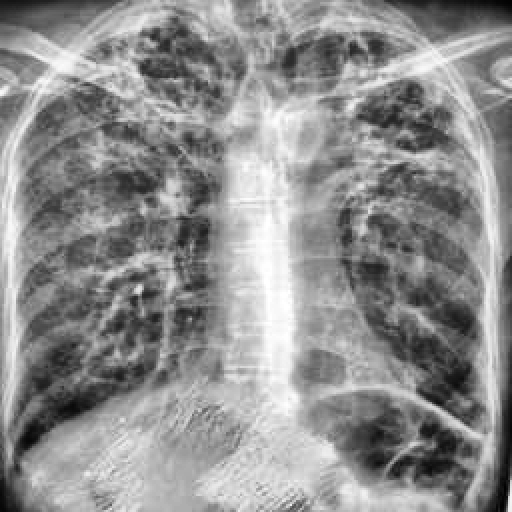
Finding: TUBERCULOSIS